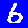
Digit: 6